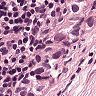
Metastatic tissue present: yes